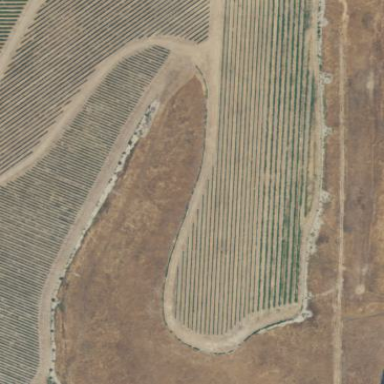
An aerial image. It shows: Vineyard growing grapes.